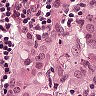
Metastatic tissue present: yes